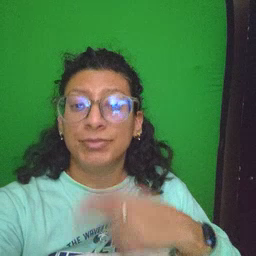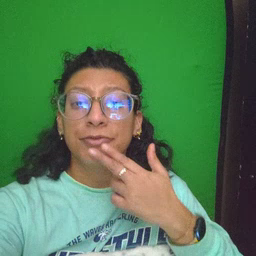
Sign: cute